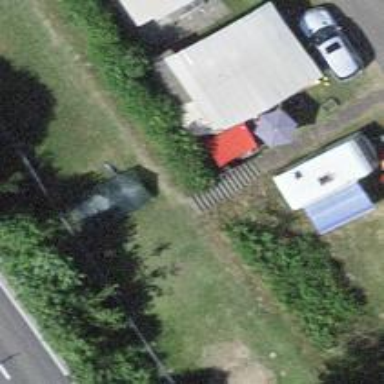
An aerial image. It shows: Set of steps on the road.